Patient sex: M
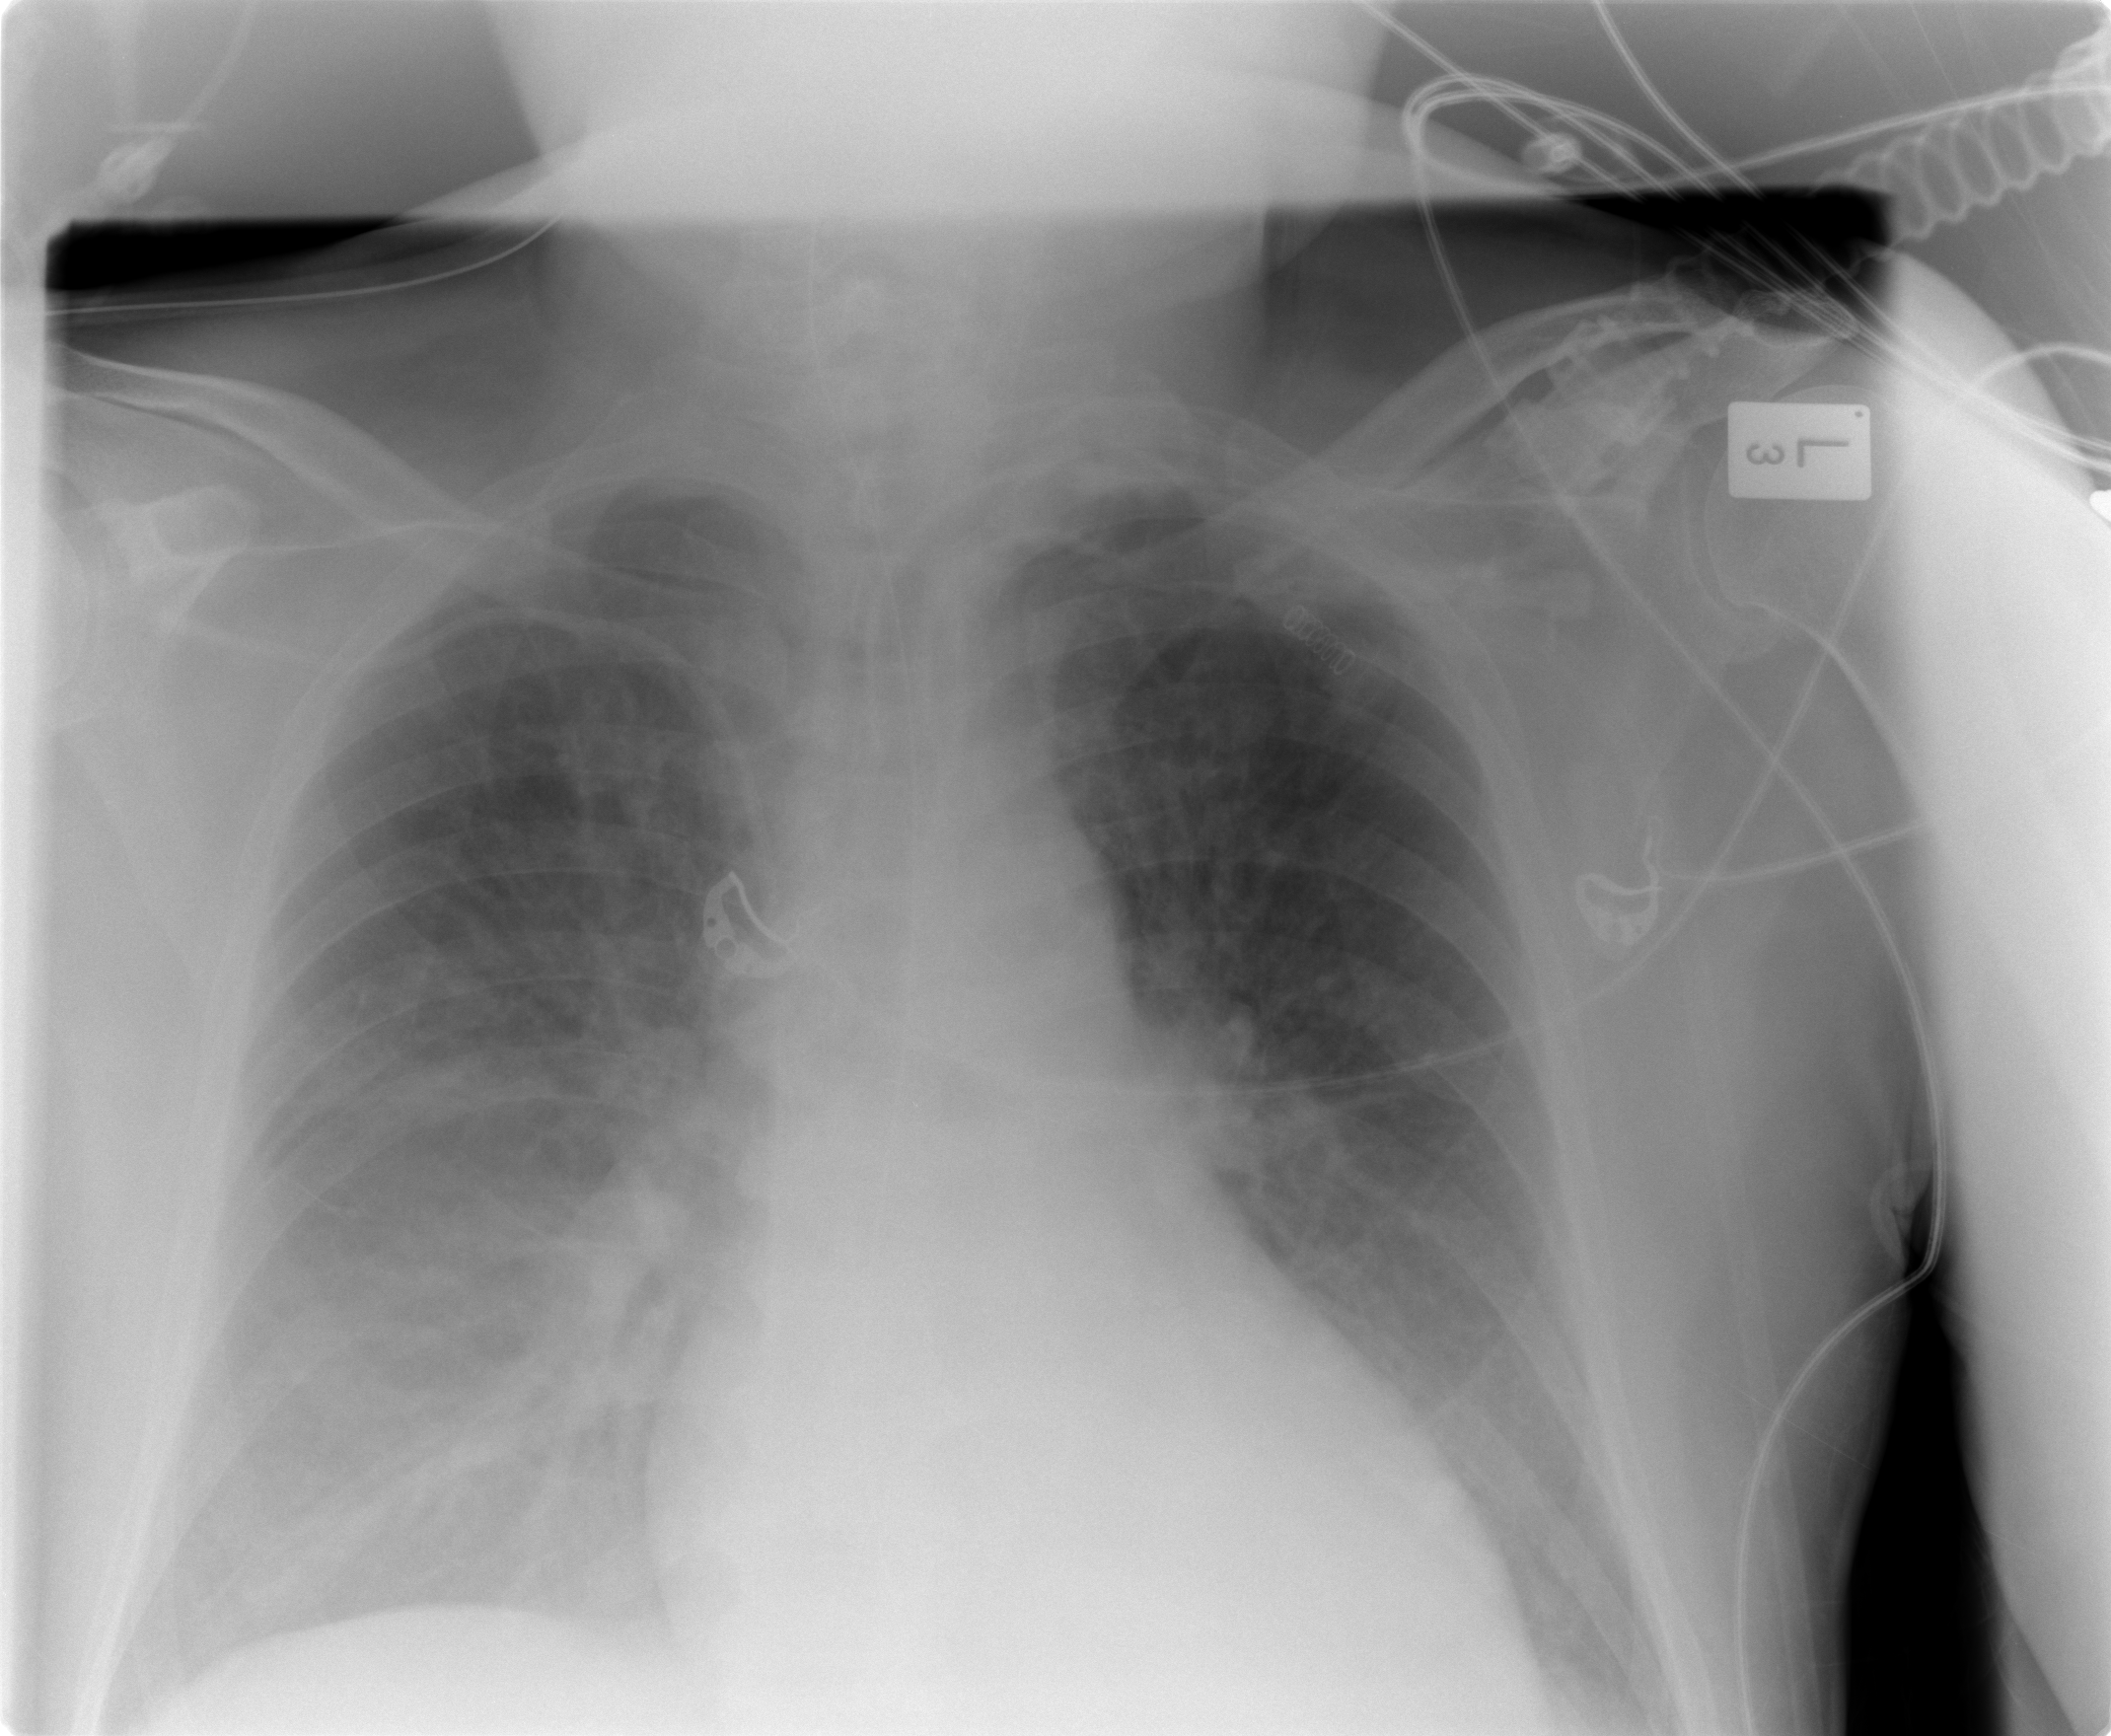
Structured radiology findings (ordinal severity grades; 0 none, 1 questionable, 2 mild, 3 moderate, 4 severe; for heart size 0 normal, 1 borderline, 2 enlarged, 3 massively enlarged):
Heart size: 1
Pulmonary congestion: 3
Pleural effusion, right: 0
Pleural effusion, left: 0
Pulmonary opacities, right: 1
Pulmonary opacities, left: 0
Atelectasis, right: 2
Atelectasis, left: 0